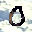
Label: 0